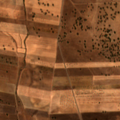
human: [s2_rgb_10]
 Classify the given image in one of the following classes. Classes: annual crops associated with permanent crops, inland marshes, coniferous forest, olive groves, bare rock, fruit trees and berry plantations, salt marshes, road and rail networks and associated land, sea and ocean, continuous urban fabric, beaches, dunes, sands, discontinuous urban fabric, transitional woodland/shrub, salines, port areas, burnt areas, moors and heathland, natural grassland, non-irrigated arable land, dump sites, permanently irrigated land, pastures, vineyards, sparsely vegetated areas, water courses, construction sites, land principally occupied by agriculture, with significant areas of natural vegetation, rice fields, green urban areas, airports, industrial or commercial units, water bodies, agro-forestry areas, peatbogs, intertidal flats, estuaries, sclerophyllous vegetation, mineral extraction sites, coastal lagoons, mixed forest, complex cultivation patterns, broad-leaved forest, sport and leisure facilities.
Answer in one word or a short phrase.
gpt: non-irrigated arable land, annual crops associated with permanent crops, agro-forestry areas